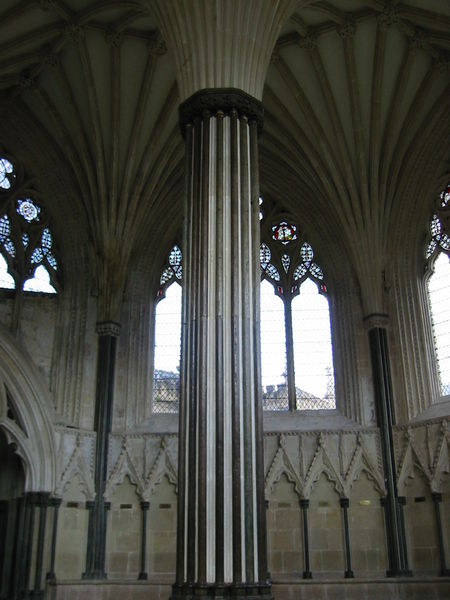
Titel: Kathedrale von Wells (St. Andrew’s Cathedral), Wells/Somerset
Standort: Wells, Kathedrale (EU - GB)
Schlagwörter: weiß, fenster, hell, licht, marmor, pfeiler, schwarz, säule, säulen, fächer, ornament, wand, architektur, stein, innenraum, verzerrung, kirche, sonne, decke, england, gotik, spanien, farbig, mauer, pilaster, rundbogen, ornamente, verzierung, stuck, hoch, halle, foto, bögen, gewölbe, kreuz, schwarzweiss, kathedrale, schnitzerei, fries, kurve, sims, glasfenster, kreuzgewölbe, rippengewölbe, spitzbogen, schulder, gothik, füllung, rillen, rosetten, maßwerk, neo gotik, tafeln, buntglasfenster, gewlbe, nonnenkopf, goeti, goetic, goetisch